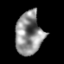
Tissue: lung
Cell type: Epithelial cells
Senescence score: 0.2432
Nuclear area (px): 1127
Mean DAPI intensity: 142.177